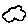
Label: cloud